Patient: sex F, age 76
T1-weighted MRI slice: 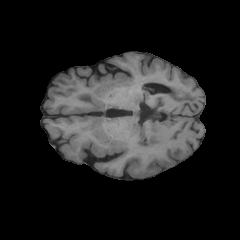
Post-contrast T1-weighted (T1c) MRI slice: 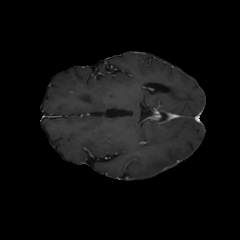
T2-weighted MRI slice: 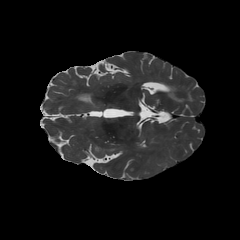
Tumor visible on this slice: no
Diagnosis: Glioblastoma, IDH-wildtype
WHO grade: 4